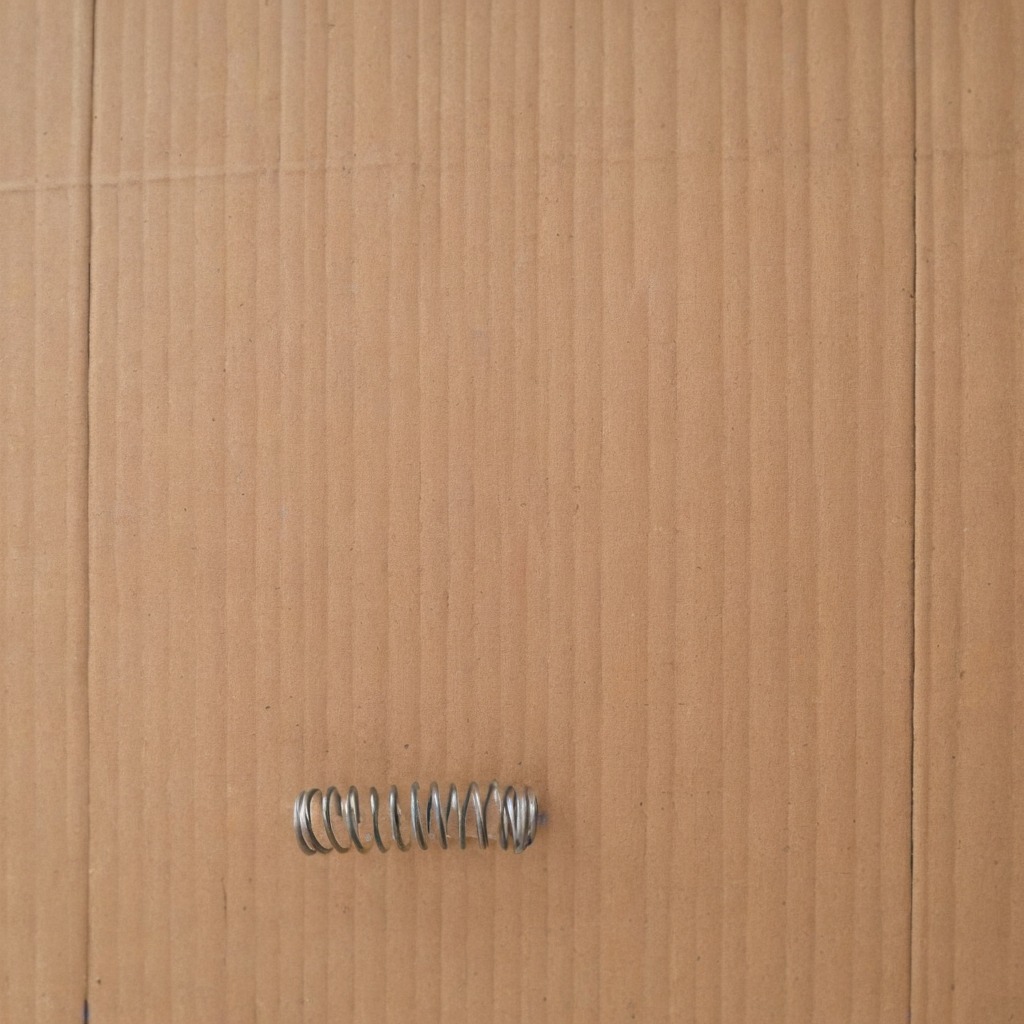
A coiled metal spring lies on a clean dry cardboard box surface in an outdoor workshop during daytime bright natural light soft shadows slightly creased but